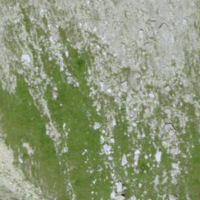
EUNIS habitat code: 48
Species observed at this site:
Doronicum grandiflorum